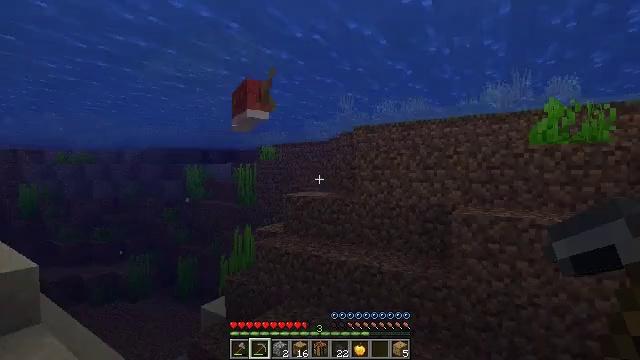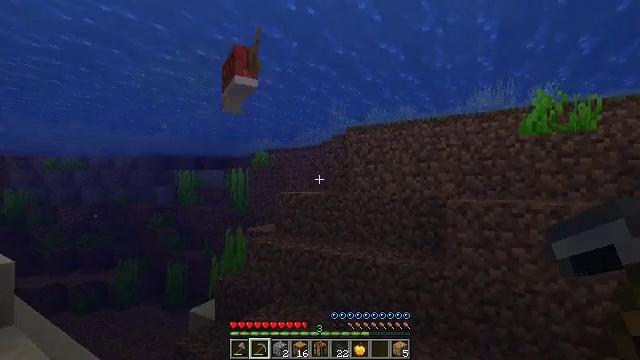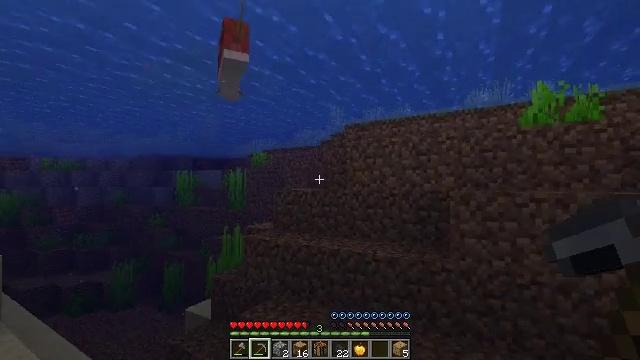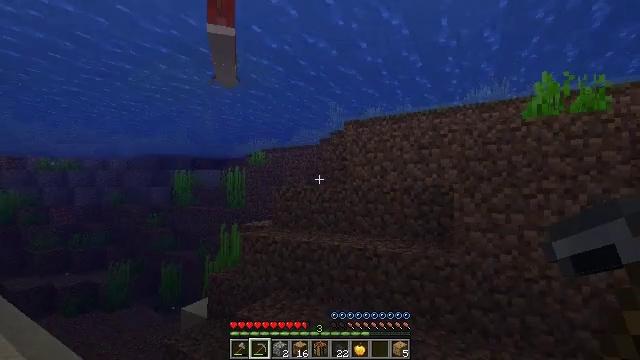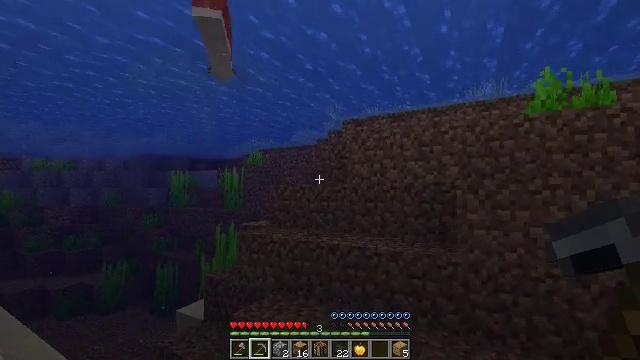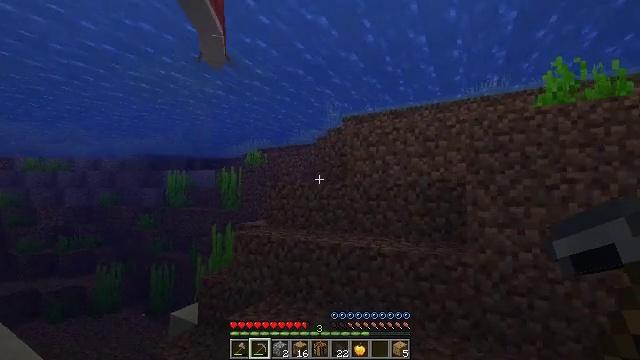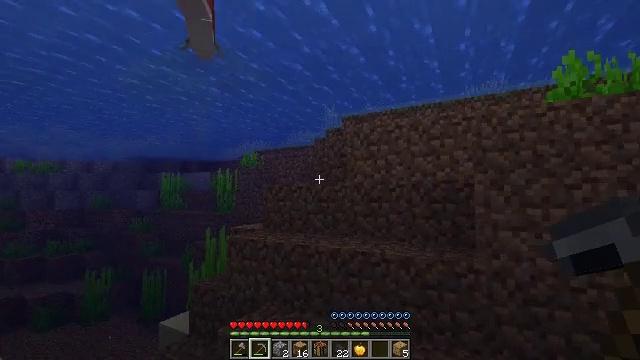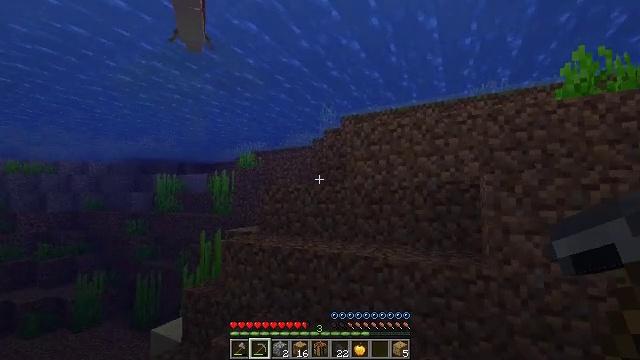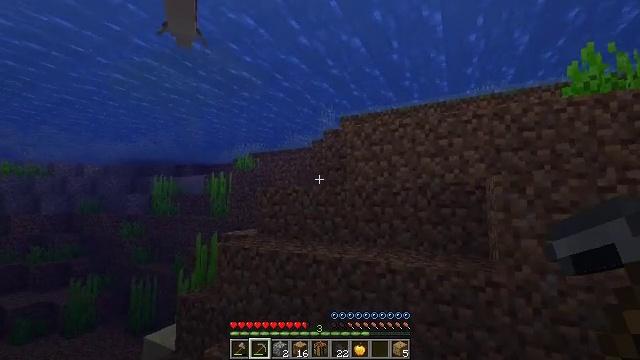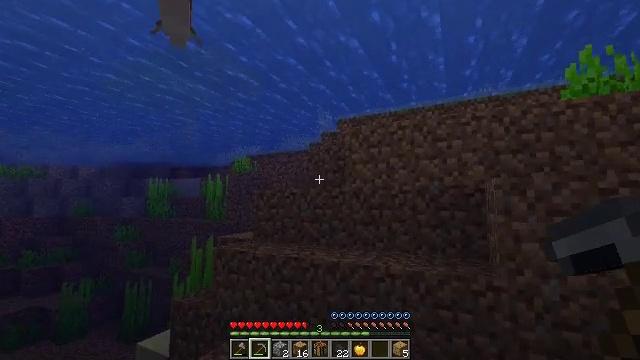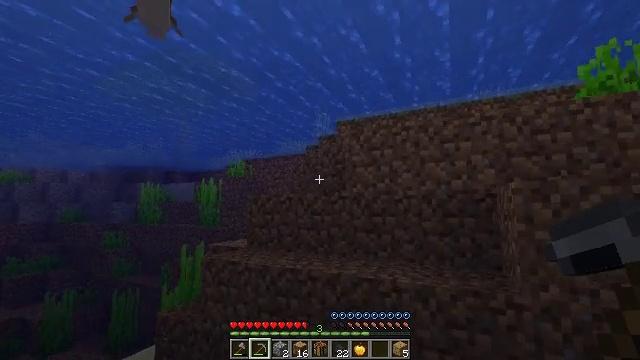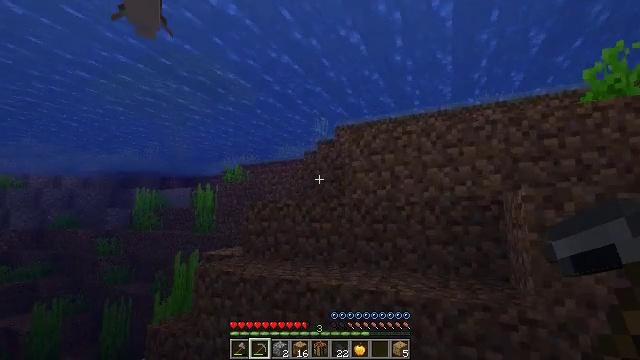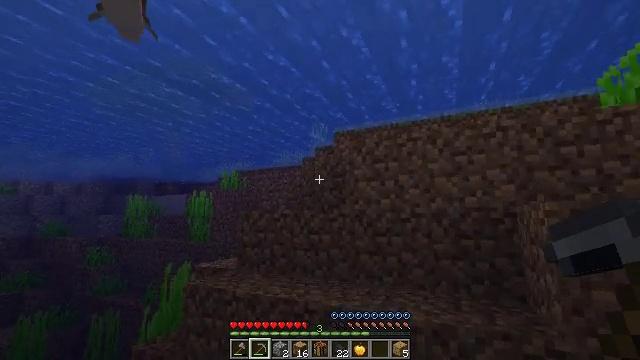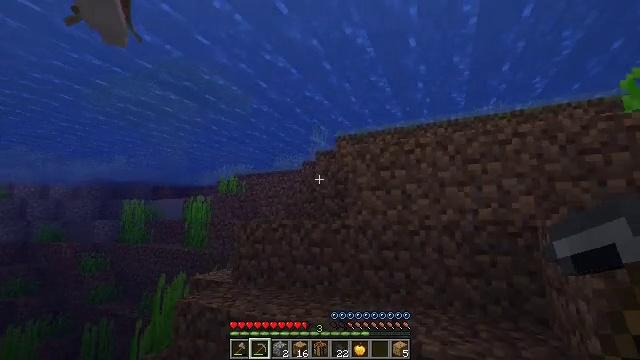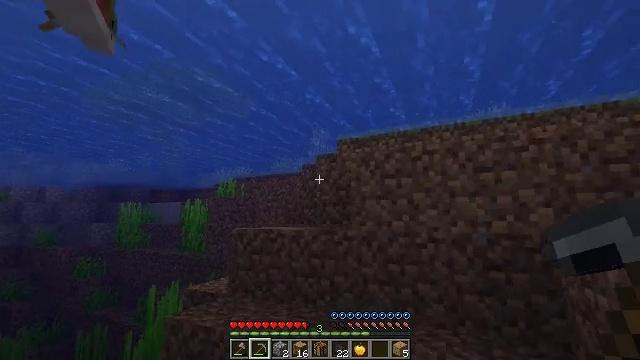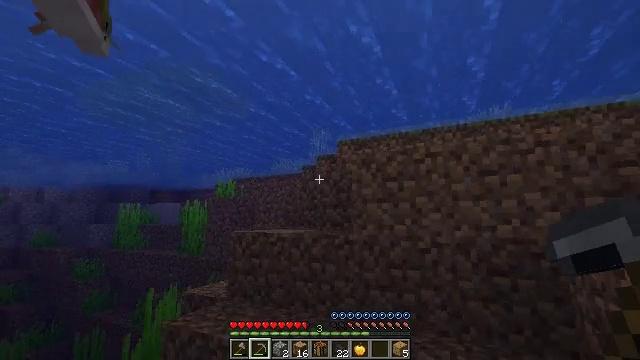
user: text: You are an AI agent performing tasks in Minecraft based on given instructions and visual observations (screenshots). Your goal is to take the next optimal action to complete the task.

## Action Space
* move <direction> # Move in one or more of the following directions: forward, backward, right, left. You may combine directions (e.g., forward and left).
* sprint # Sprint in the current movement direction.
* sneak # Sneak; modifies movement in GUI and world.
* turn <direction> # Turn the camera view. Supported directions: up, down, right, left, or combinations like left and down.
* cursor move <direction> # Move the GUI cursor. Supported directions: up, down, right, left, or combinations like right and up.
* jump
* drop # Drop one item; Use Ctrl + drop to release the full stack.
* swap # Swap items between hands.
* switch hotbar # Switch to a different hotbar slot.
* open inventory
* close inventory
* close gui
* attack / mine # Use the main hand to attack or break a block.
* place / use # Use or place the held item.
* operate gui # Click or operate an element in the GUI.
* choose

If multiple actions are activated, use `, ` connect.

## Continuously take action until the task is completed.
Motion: motion action
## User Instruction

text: Collect the grass block using a shovel.
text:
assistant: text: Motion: move forward, sprint, turn right and up
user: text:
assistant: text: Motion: move forward, sprint
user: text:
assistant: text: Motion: move forward, sprint
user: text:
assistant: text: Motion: move forward, sprint
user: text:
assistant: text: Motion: move forward, sprint
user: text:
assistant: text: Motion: move forward, sprint
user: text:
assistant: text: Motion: move forward, sprint
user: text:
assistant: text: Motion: move forward, sprint
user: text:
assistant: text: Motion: move forward, sprint
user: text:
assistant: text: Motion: move forward, sprint, turn up
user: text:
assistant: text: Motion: move forward, sprint, turn up, jump
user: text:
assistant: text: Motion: move forward, sprint, turn up, jump
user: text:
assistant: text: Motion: move forward, sprint, jump
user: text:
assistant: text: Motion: move forward, sprint, jump
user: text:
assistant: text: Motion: move forward, sprint, jump
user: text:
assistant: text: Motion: move forward, sprint
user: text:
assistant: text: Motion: move forward, sprint
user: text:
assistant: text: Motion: move forward, sprint
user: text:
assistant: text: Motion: move forward, sprint
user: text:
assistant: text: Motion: move forward, sprint
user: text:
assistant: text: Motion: move forward, sprint
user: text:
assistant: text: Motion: move forward and move left, sprint
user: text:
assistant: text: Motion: move forward and move left, sprint
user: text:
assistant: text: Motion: move forward and move left, sprint
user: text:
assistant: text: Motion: move forward and move left, sprint
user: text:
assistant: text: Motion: move forward and move left, sprint
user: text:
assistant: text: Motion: move forward, sprint, turn right
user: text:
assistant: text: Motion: move forward, sprint, turn right
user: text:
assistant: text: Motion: move forward, sprint, turn right
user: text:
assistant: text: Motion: move forward, sprint, turn right